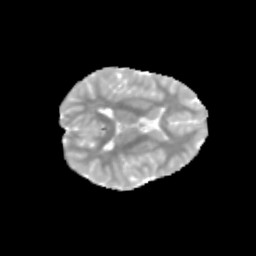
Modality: MD
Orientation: axial
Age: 11
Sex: female
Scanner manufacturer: siemens
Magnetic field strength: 3 T
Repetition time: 3.8 s
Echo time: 0.07 s